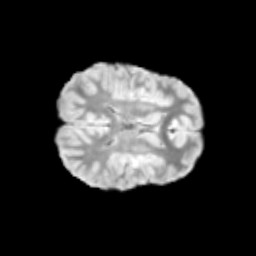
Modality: T2w
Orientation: axial
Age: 9
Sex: female
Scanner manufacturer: siemens
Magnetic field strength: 3 T
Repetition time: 3.8 s
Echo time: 0.07 s